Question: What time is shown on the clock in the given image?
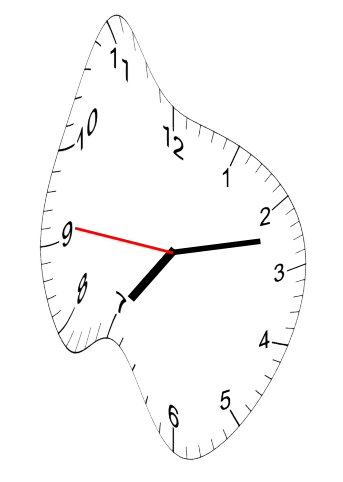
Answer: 07:12:46